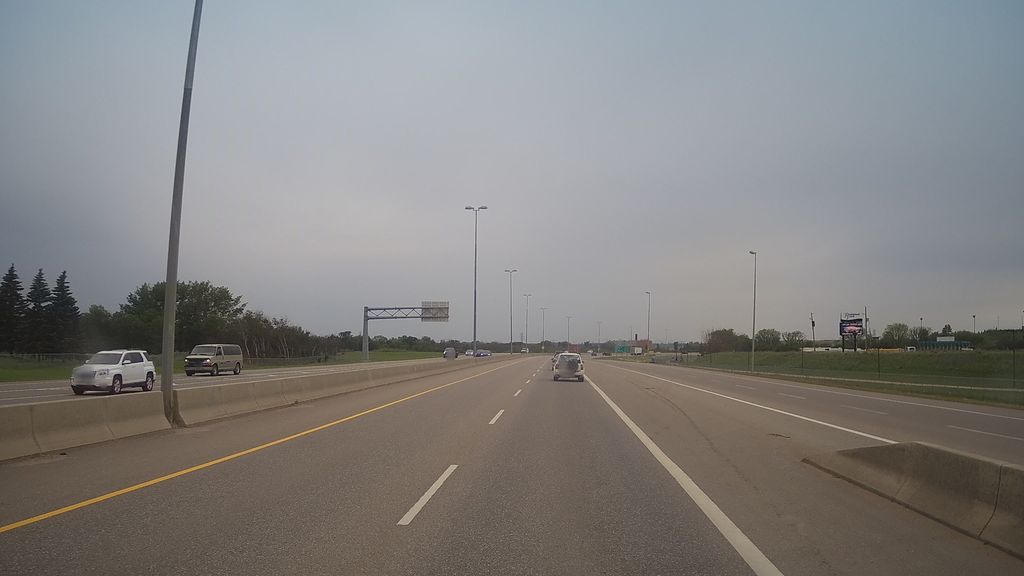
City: saskatoon